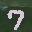
Label: 7